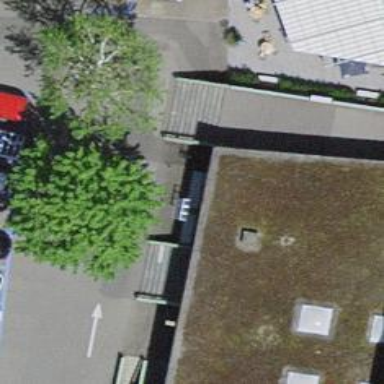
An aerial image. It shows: Flat roof on top of building.